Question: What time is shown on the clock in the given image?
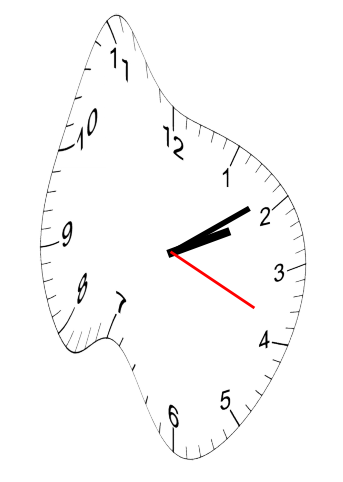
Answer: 02:09:19